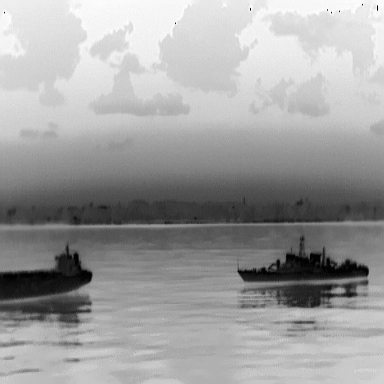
There are two objects shown in the infrared image, including a liner, and a warship.